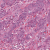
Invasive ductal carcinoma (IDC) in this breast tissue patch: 1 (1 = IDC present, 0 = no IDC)